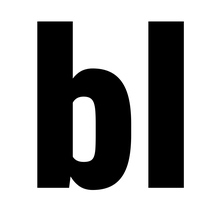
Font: Roboto_Condensed_Black